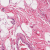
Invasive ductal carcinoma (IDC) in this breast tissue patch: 0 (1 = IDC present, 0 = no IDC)